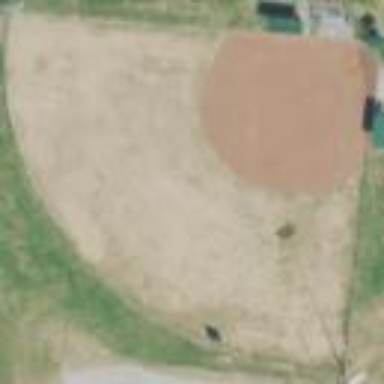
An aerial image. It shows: Softball pitch for leisure and sport activities.